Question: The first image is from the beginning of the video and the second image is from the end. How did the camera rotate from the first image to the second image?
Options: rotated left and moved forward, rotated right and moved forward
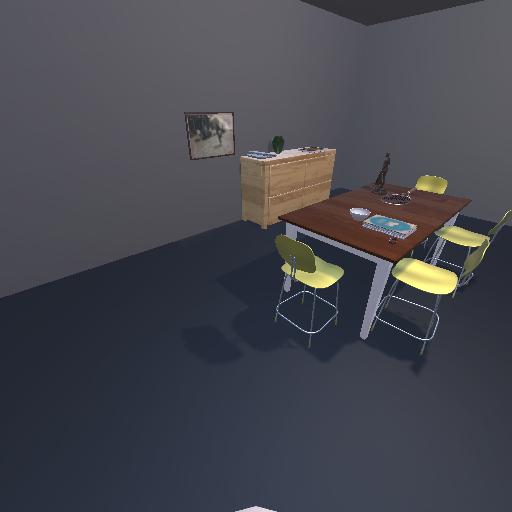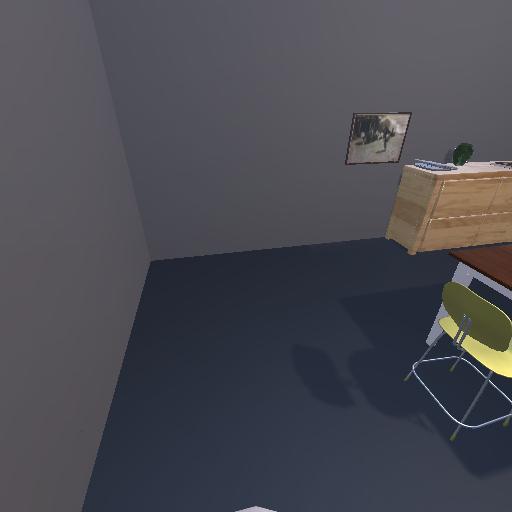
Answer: rotated left and moved forward